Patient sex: F
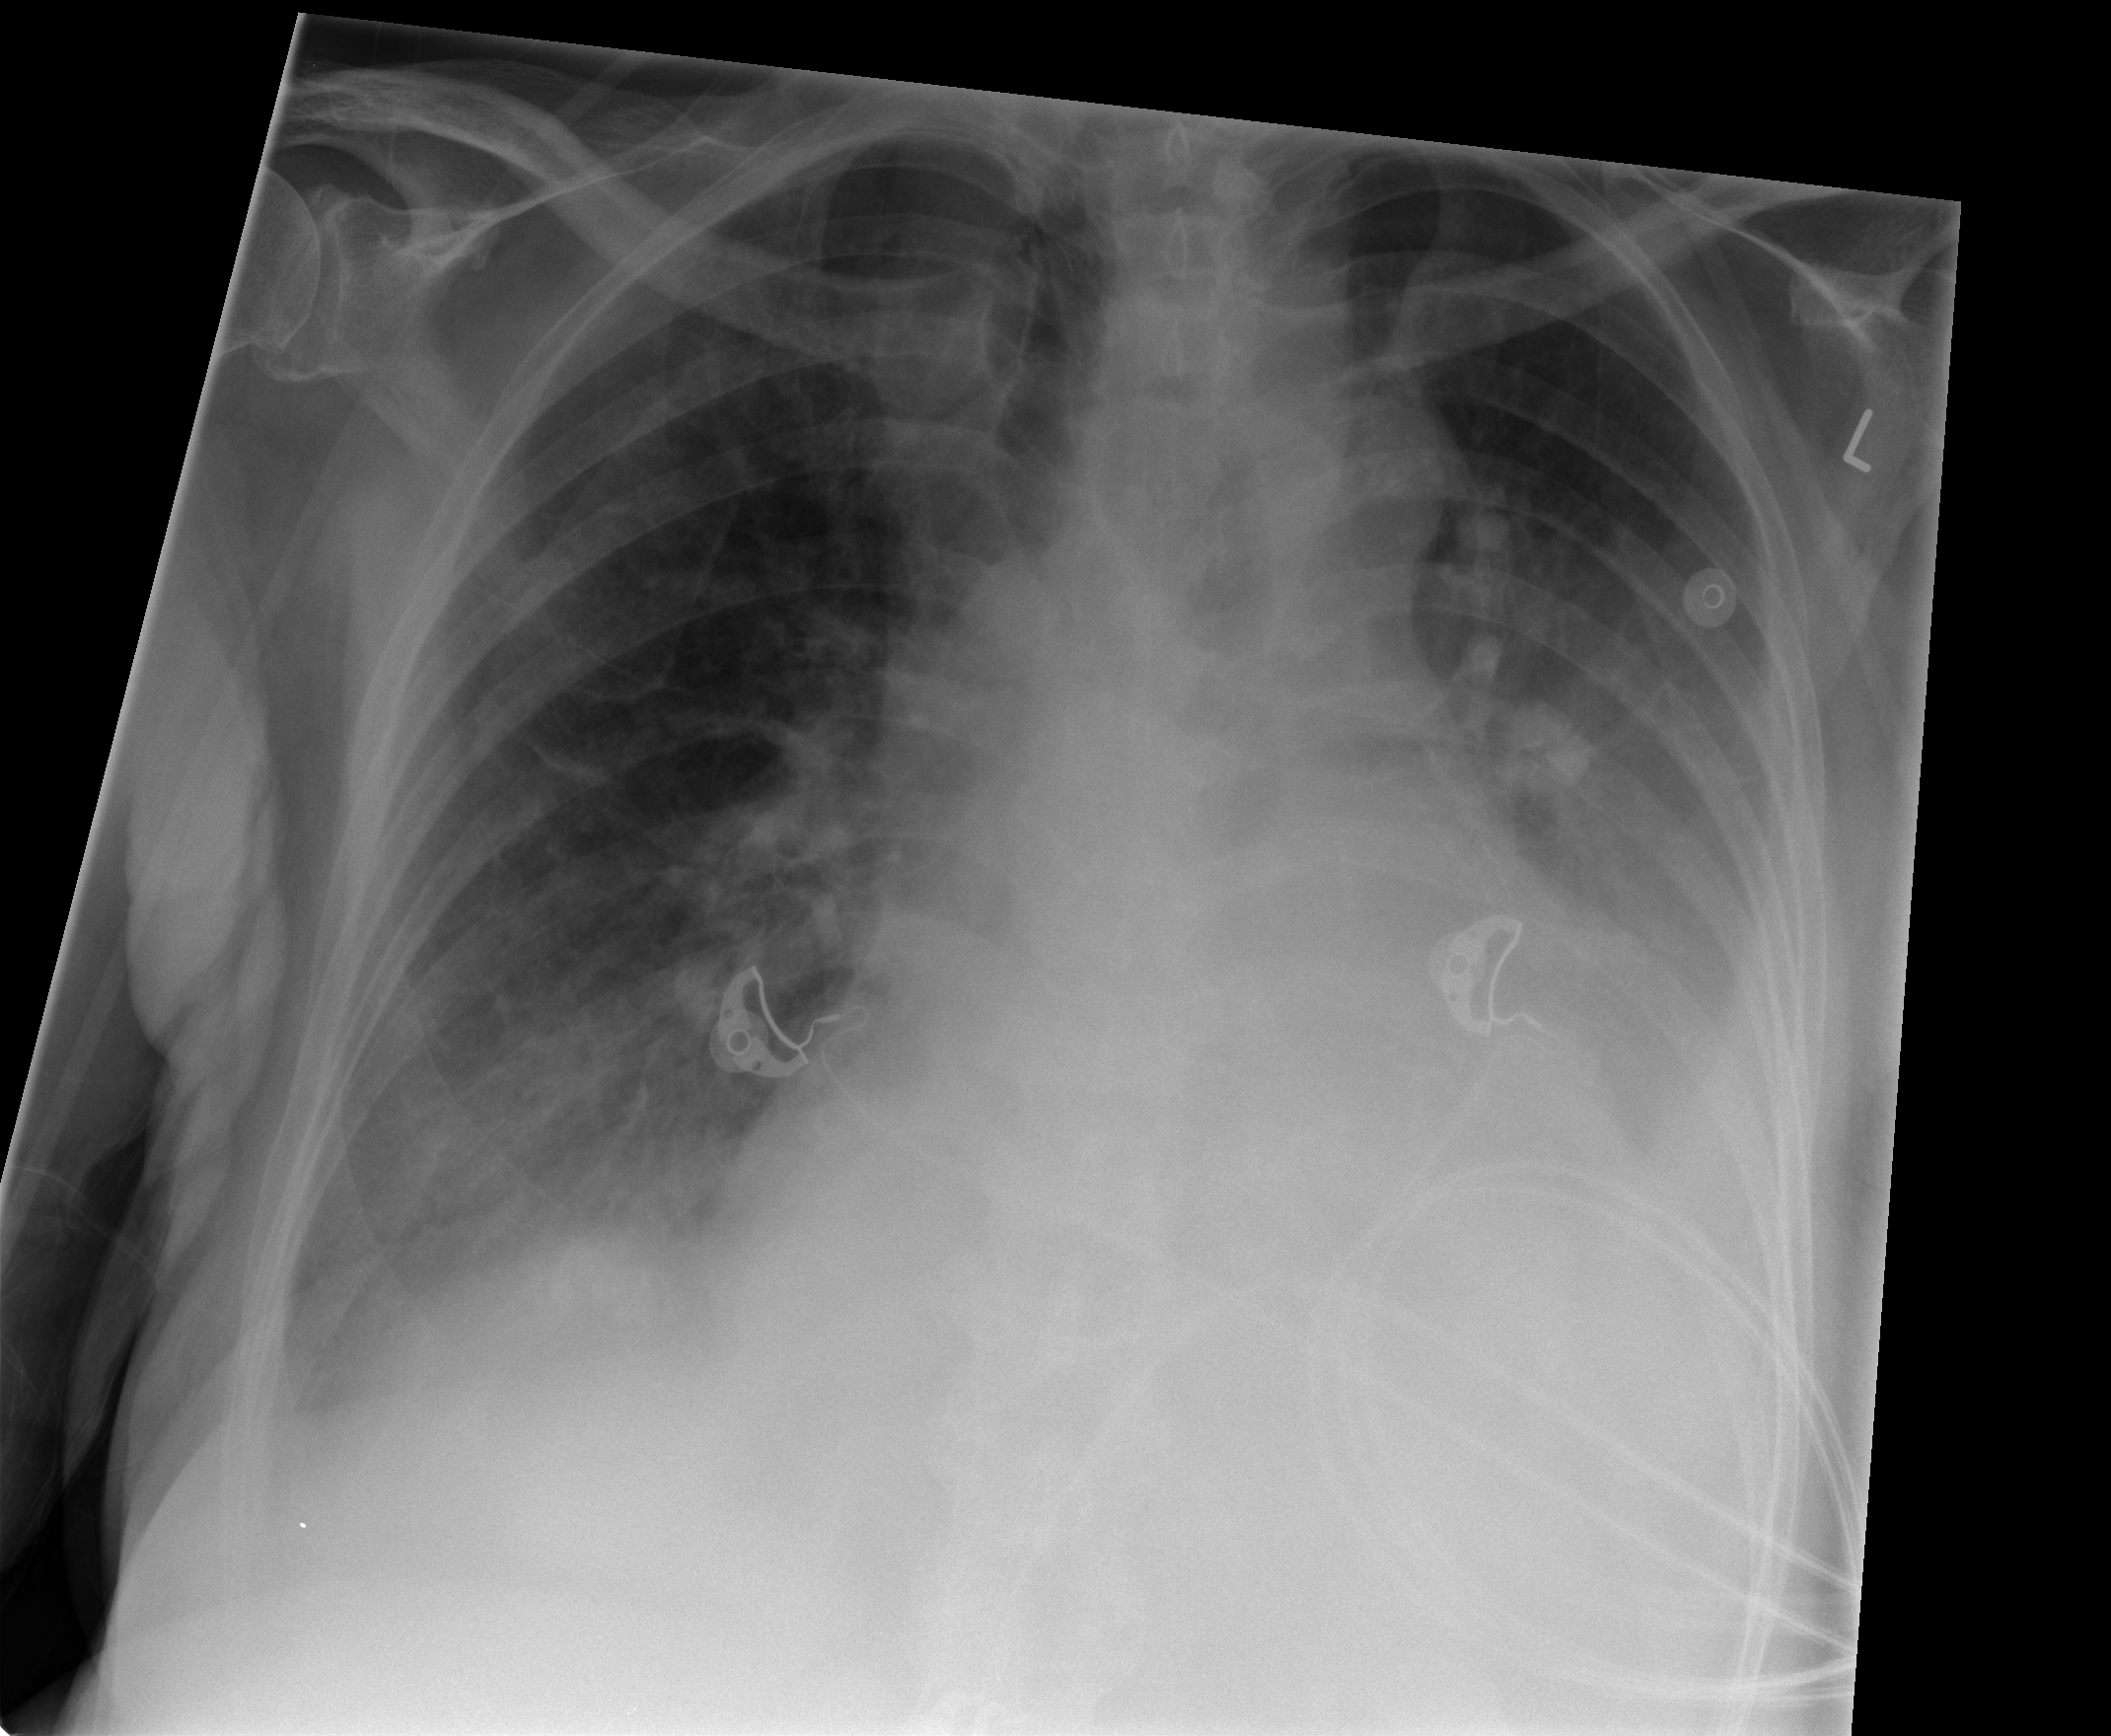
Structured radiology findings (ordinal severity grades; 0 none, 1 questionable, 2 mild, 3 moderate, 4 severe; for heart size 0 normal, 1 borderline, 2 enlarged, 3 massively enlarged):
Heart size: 2
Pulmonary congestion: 1
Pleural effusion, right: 2
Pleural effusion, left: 3
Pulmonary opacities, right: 2
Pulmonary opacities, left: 2
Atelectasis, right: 2
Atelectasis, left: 2